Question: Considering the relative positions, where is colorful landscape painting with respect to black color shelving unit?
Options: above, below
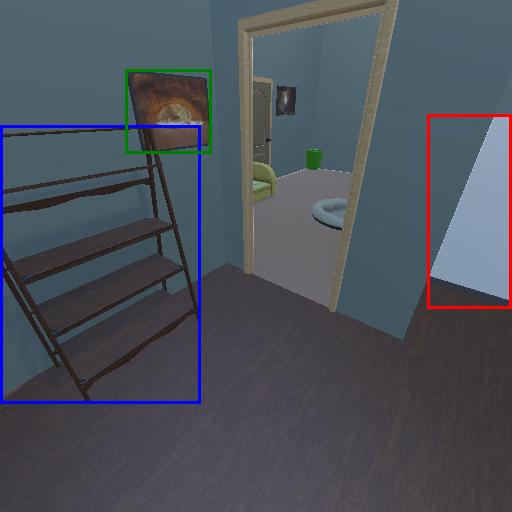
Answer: above